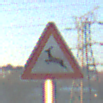
Verkehrszeichen: WildwechselRechts
Umgebung: Outdoor, Nature
Tageszeit: SunriseSunset
Wetter: Clear
Licht: Natural
Jahreszeit: NotSpecified
Kontrast: HighContrast